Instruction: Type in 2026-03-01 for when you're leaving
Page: home
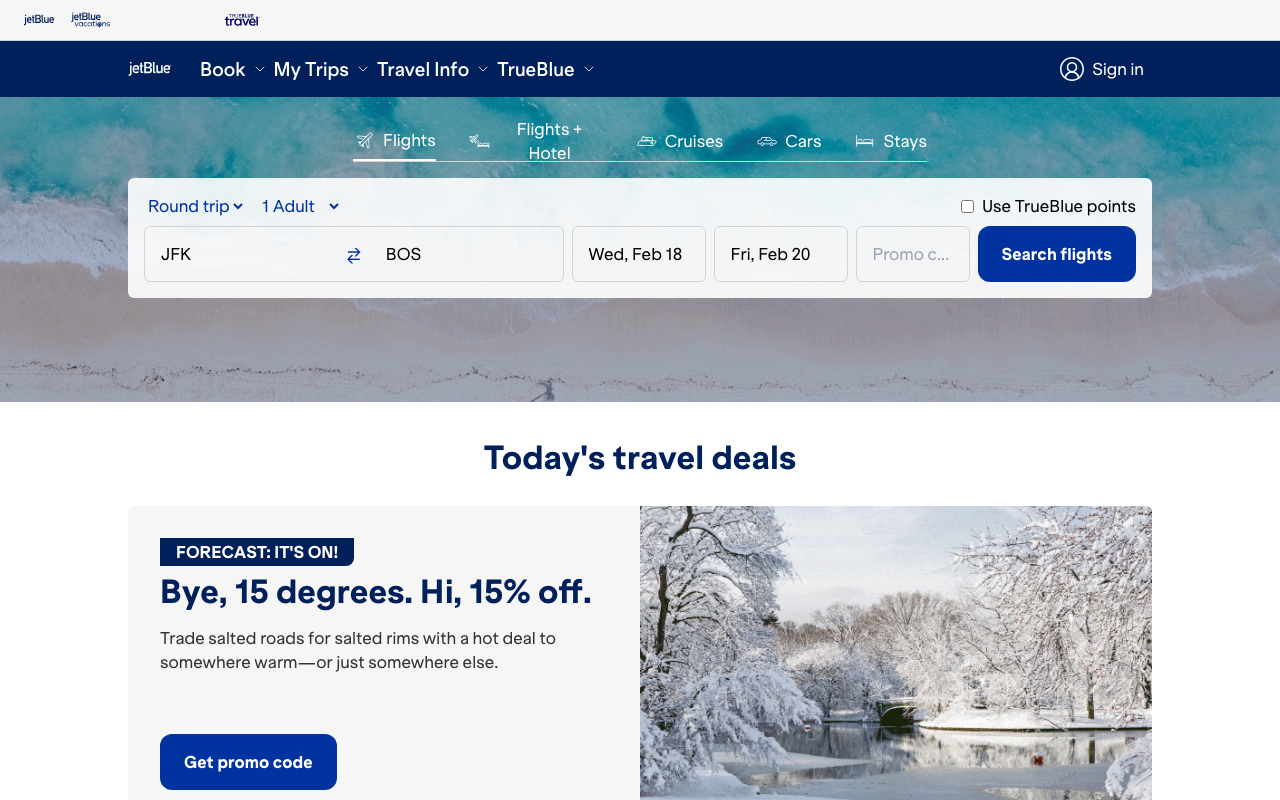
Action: type